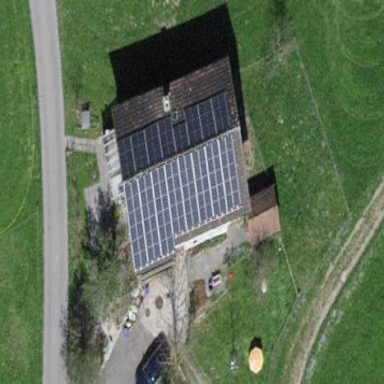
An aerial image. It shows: Solar photovoltaic panel generator.